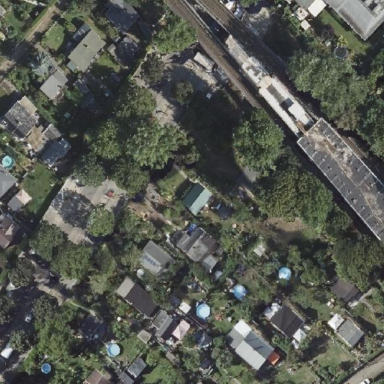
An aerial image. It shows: Plot in the allotments.